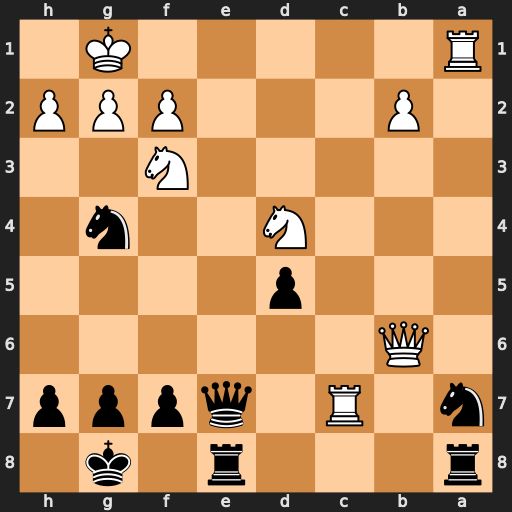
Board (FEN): r3r1k1/n1R1qppp/1Q6/3p4/3N2n1/5N2/1P3PPP/R5K1
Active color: b
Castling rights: -
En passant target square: -
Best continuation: Nc8 Rac1 Nxb6 Rxe7 Rxe7